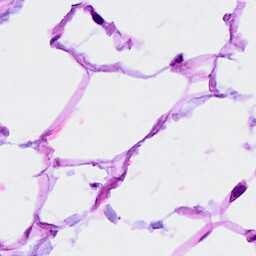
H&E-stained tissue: Breast